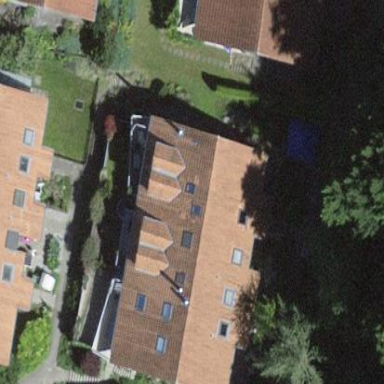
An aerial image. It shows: Terrace building.